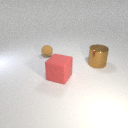
small brown rubber sphere to the left of large brown metal cylinder